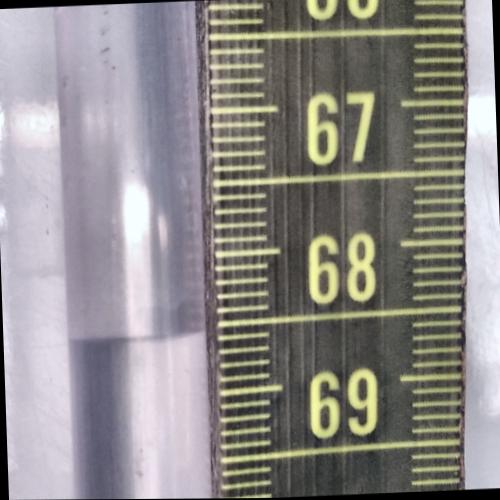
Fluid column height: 68.6 cm